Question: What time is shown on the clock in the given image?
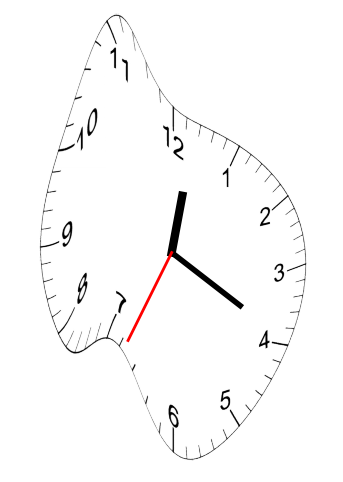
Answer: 12:19:34